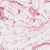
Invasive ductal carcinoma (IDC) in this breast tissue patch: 0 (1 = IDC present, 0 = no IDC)